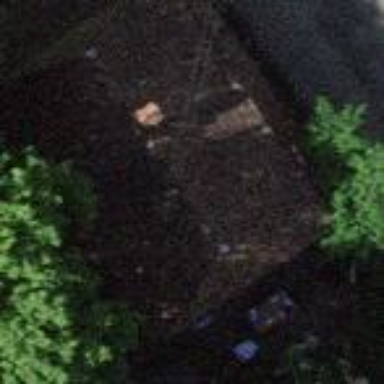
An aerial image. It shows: Simple house.